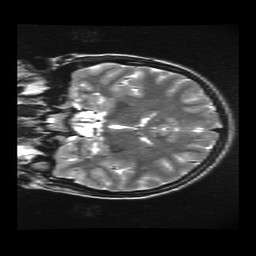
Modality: T2w
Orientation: coronal
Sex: female
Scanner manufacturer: ge
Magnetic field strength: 3 T
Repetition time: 5 s
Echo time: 0.1015 s